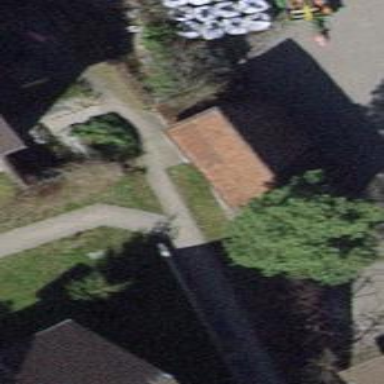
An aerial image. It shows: Shed building.